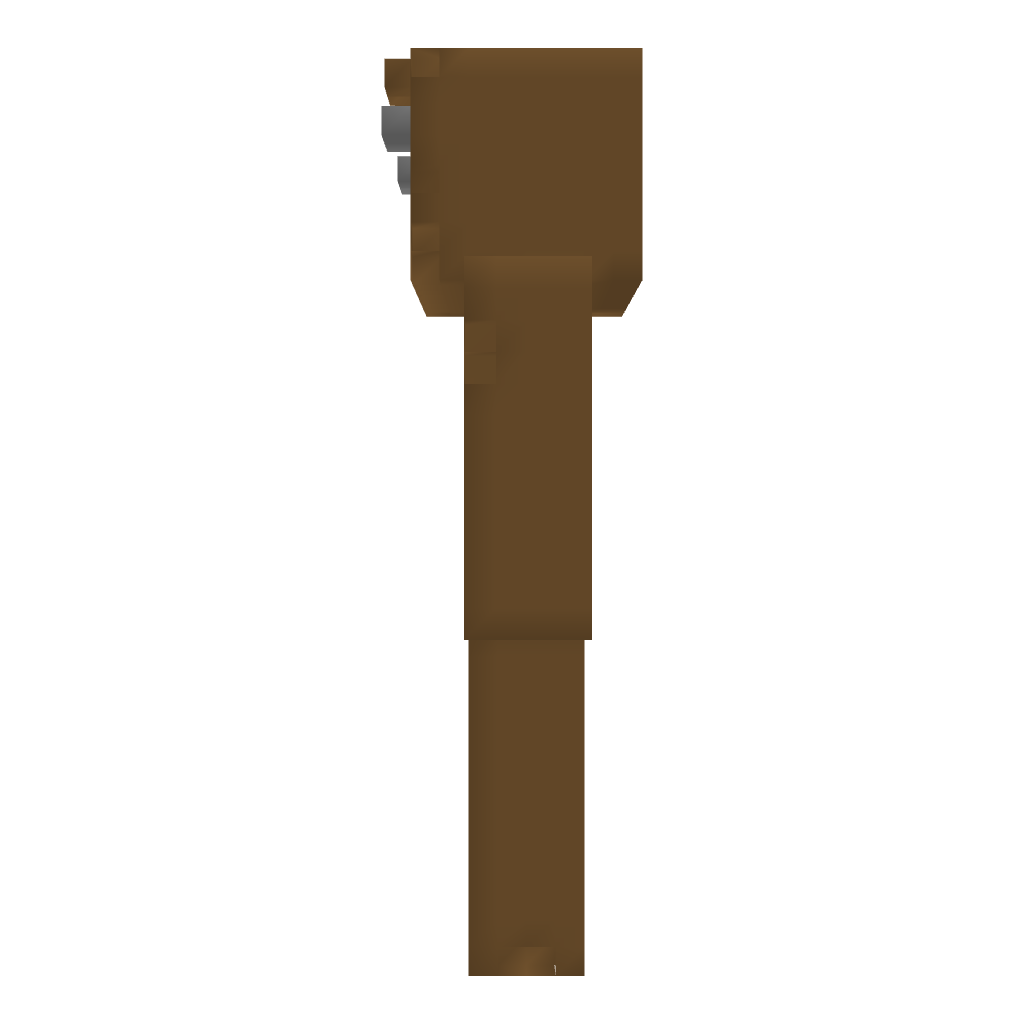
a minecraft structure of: Mr.Bear high quality